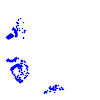
Particle: proton